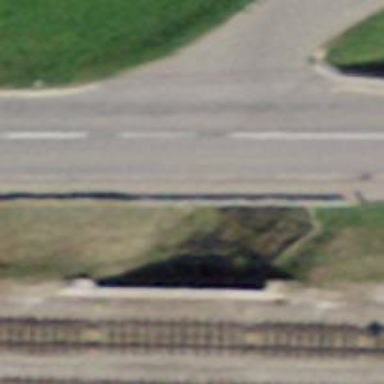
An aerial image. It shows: Tunnel.